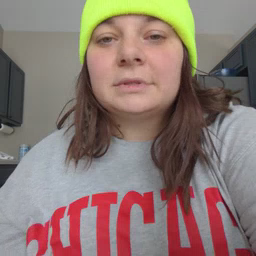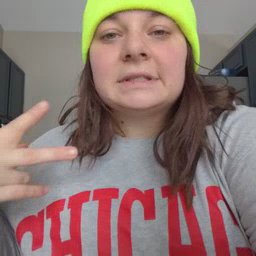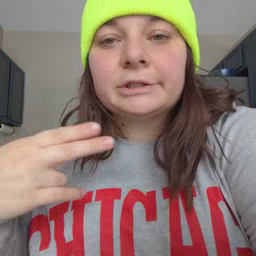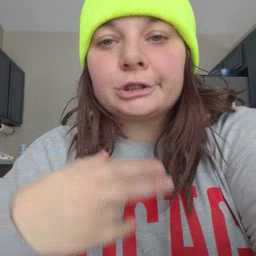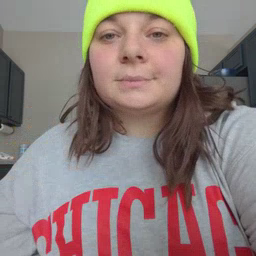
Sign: scissors